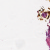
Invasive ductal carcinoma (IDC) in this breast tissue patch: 0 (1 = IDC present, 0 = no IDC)